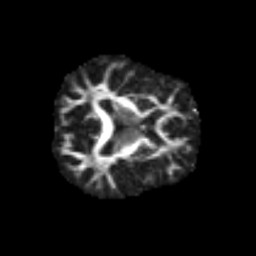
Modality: FA
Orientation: axial
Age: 62
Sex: male
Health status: ill
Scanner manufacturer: siemens
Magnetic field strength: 3 T
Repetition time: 8.7 s
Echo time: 0.11 s